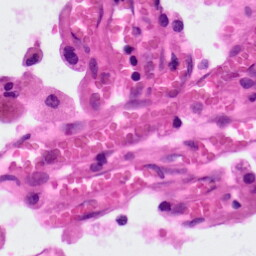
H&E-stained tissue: Lung